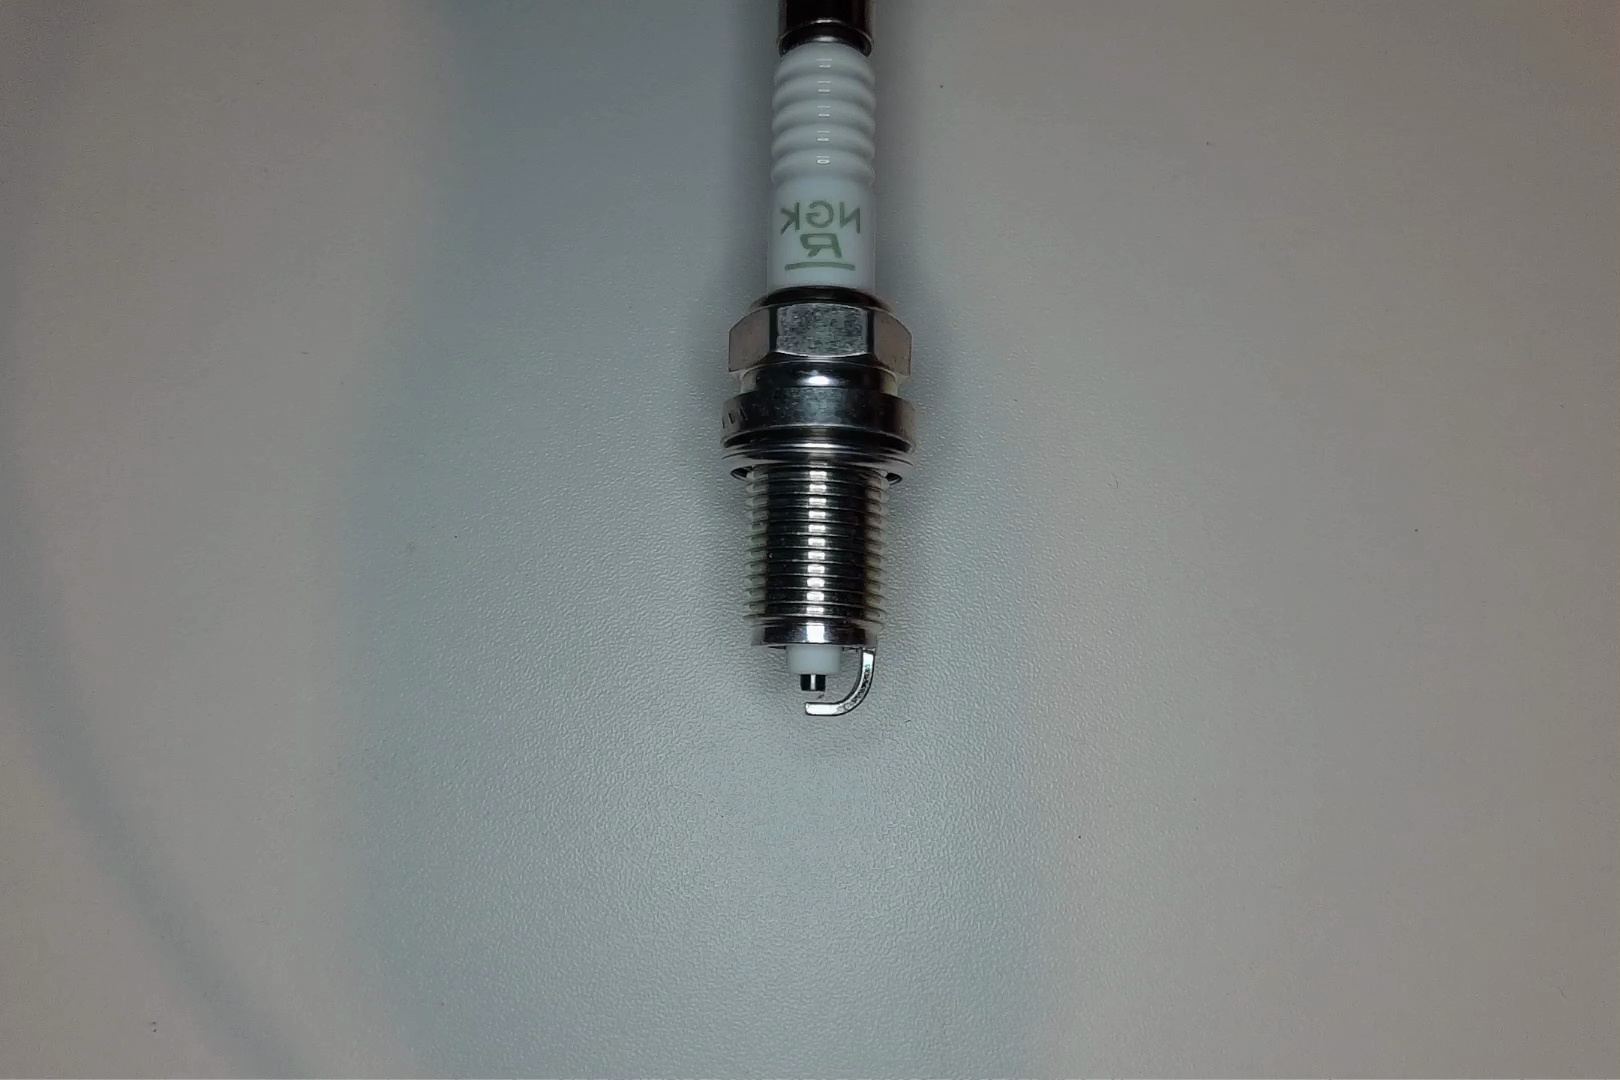
Label: no anomaly